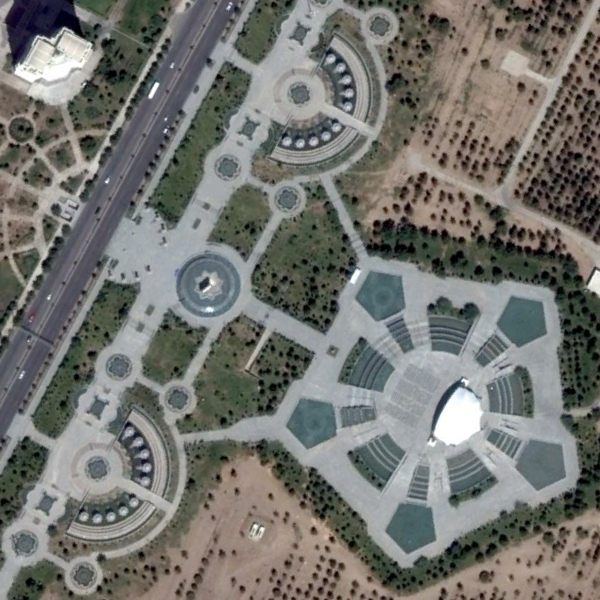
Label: Square